Question: HTML code
'''
<div qxselectable="off" >
<div qxselectable="off" >
<div tabindex="1" qxselectable="off" >
<div tabindex="1" qxselectable="off" >
<div style="overflow: hidden; >Discrepancy Type*</div>
<div class="qx-input-required" tabindex="7" ">
<input class="qx-abstract-field qx-placeholder-color" >
//On Below button there is one dropdown button on which i want to click but i cannot
<div class="qx-button" qxselectable="off" >
<div qxselectable="off" qxanonymous="true" ></div>
</div>
</div>
</div>
<div tabindex="1" qxselectable="off" >
</div>
</div>
<div class="qx-outSet" qxse..
'''
'''
WebElement element = wd.findElement(By.className("qx-input-required"));
Actions actions = new Actions(wd);
actions.moveToElement(element).click().perform();
wd.findElement(By.xpath(".//*[@id='demindoRoot']/div[3]/div[2]/div[1]/div/div[2]/div[2]/div/div")).click(); // link through which i try to click
Thread.sleep(1000);
'''
I also tried with below mention code
'''
wd.findElement(By.xpath("//div[@class='qx-button'"));
'''

:
> Unable to locate element:
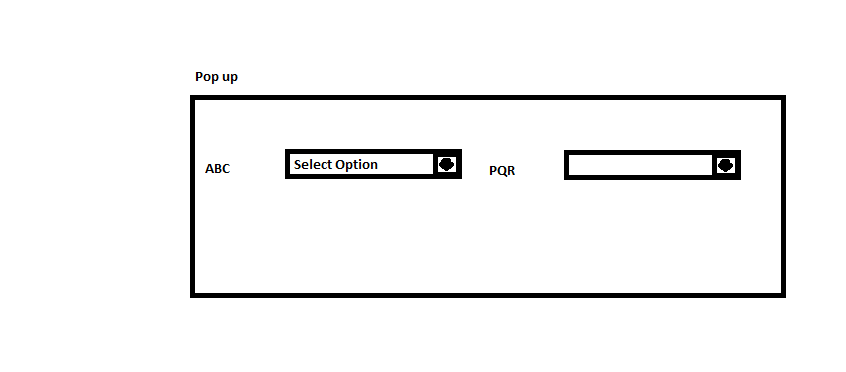
Answer: Basically when we works with anywebapplication which developed using any javascript freamwork at that w cannot get any proper element to interact.
We have to work with lots of and .
So while selecting any value from dropdown we have to use sendkeys.
OR simple type single character and select value from suggestion list.
Above two solution works for me .
Thanks
-Dhaval